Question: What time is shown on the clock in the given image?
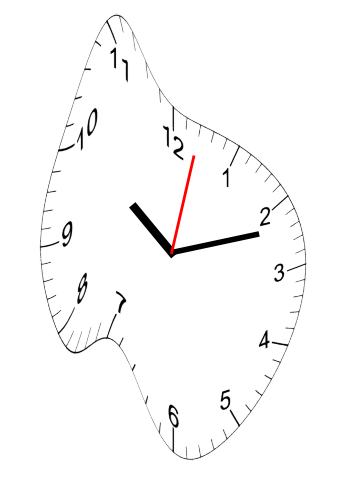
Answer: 10:12:02